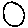
Label: circle